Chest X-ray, AP view. Patient: 59 years old, sex F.
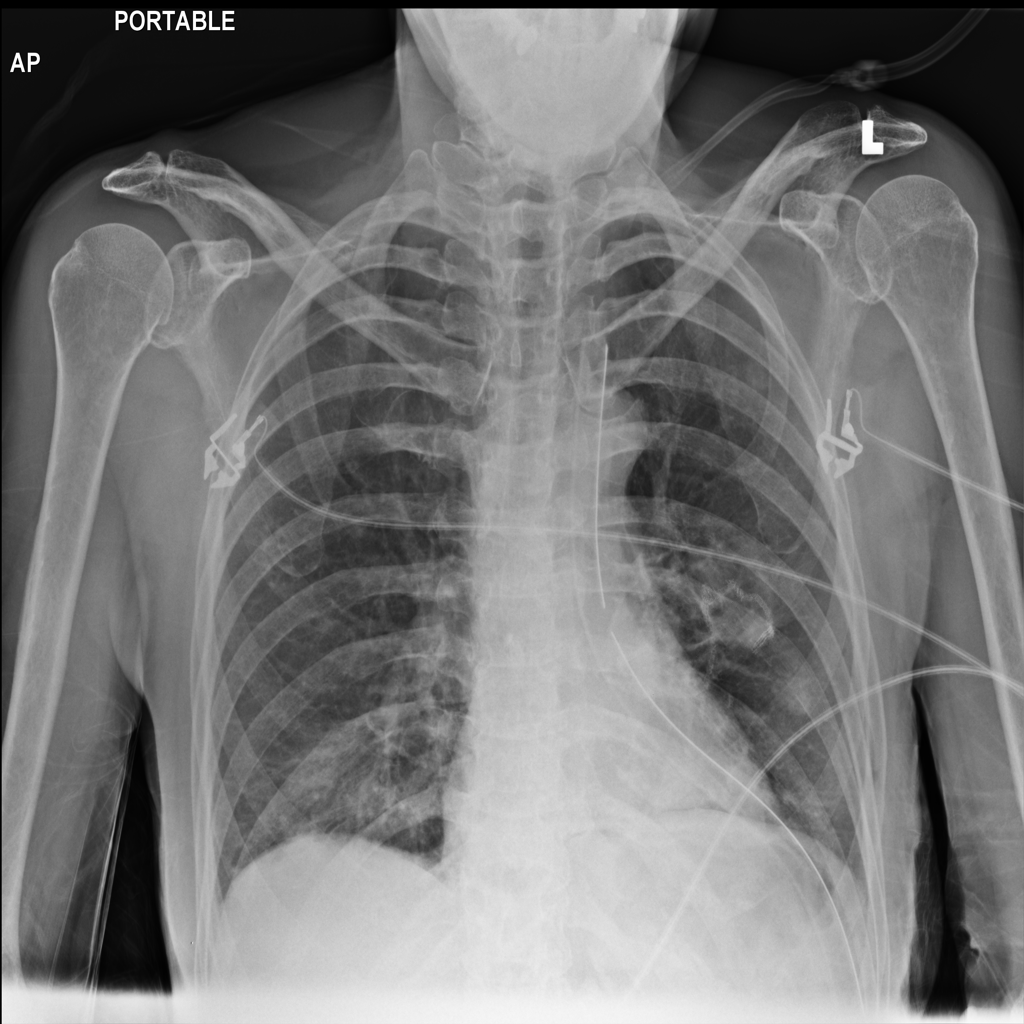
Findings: Consolidation